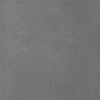
Atmospheric dust classification: dusty